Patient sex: M
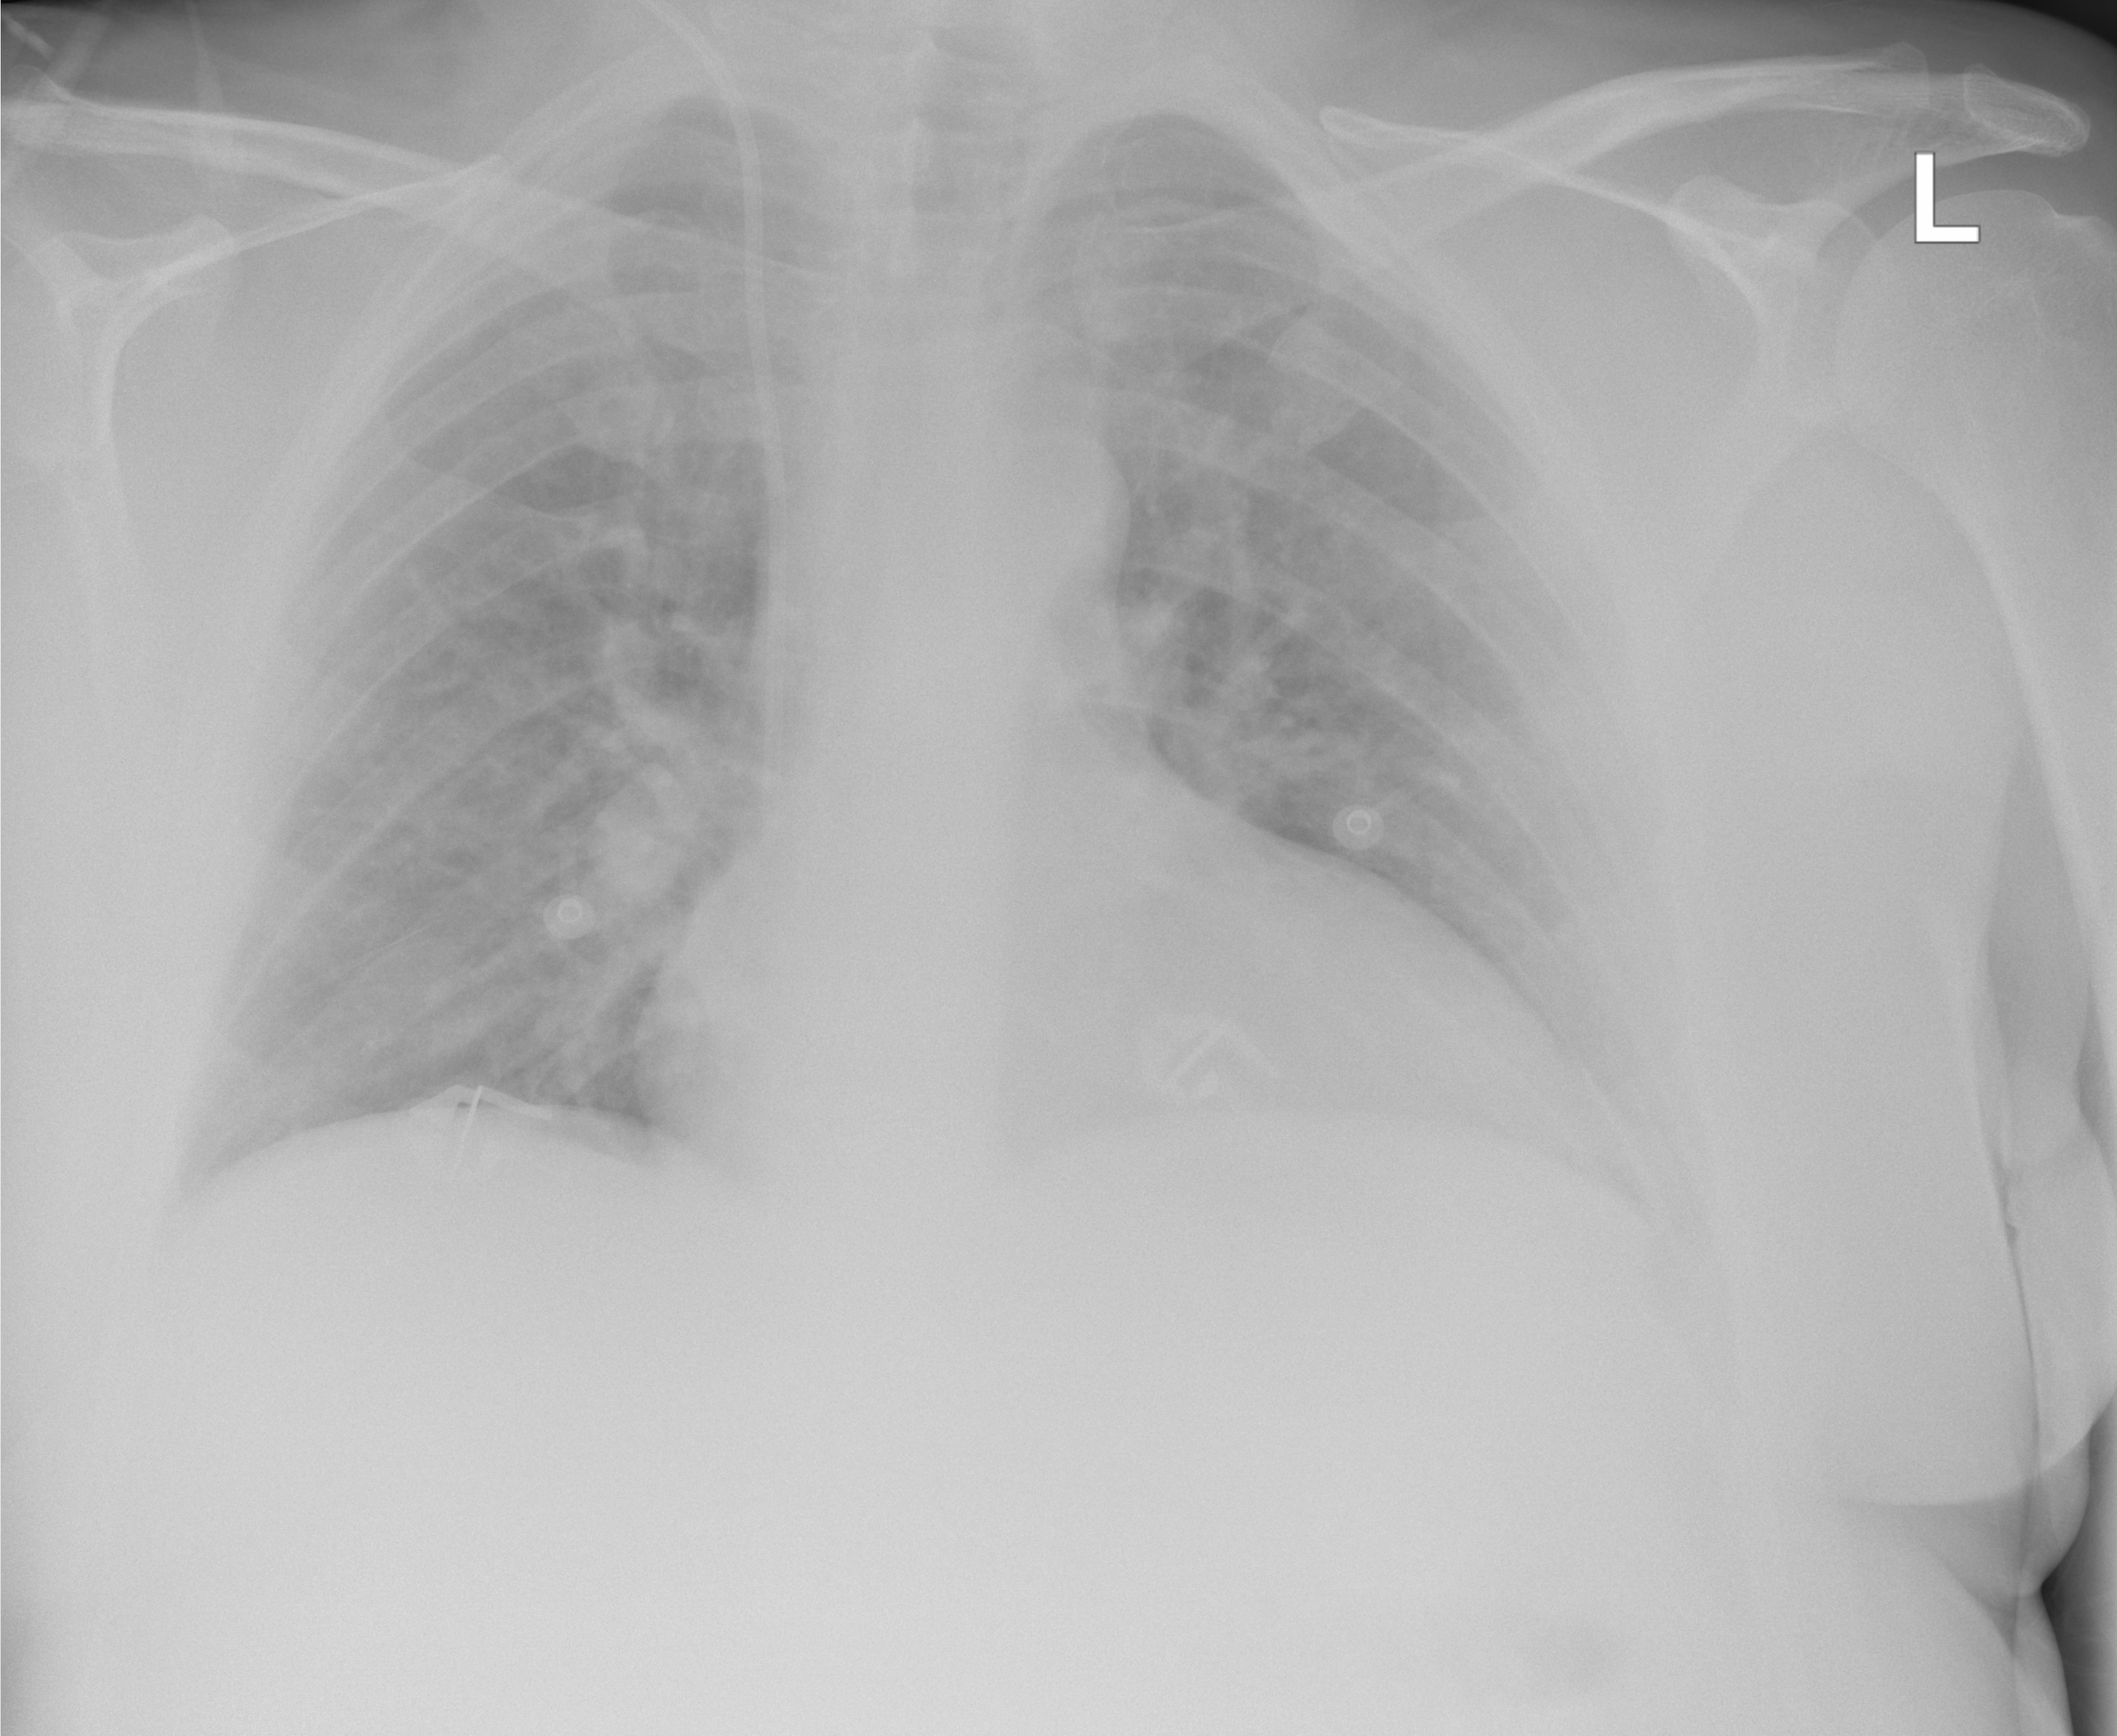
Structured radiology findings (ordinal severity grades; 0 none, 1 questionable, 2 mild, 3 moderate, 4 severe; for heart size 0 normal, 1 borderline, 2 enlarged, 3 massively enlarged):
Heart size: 2
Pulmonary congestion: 2
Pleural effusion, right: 0
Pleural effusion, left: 0
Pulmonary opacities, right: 1
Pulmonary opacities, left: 1
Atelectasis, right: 2
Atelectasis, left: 2